Question: By digging about and my previous posts or post I've been able to figure out how the series property is adjusted when building a combochart i.e.
'''
series: {1: {type: "line"},
2: {type: "line"}}
'''
Please see <URL>
The next step for me is creating and linking individual Y-axis with each line related series.
As seen below in a combochart I want to add need a specific y-axis for the line graph.

Any ideas??
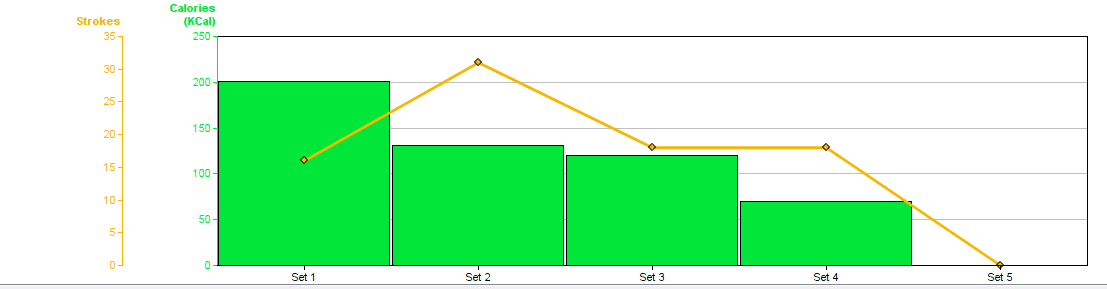
Answer: Here is a <URL>.
'''
series: {1: {type: "line", targetAxisIndex: 1},
2: {type: "line"}},
vAxes: {
0: {
title: 'axis1'
},
1: {
title: 'axis2'
}
}
'''